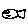
Label: fish